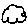
Label: cloud